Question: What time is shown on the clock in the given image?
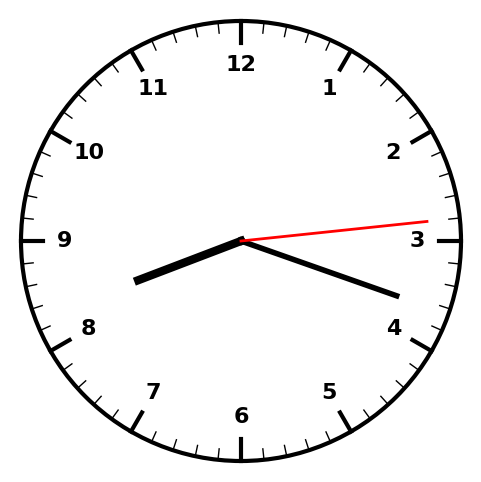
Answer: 08:18:14